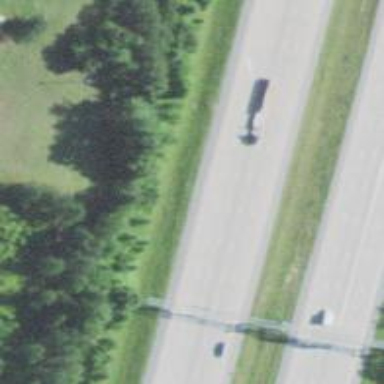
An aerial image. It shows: Motorway.